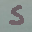
Label: 5